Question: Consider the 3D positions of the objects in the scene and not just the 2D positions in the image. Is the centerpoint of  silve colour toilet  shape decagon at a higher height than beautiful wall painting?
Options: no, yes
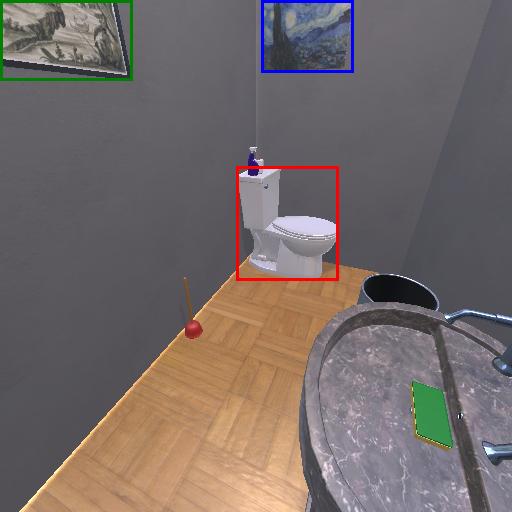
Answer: no